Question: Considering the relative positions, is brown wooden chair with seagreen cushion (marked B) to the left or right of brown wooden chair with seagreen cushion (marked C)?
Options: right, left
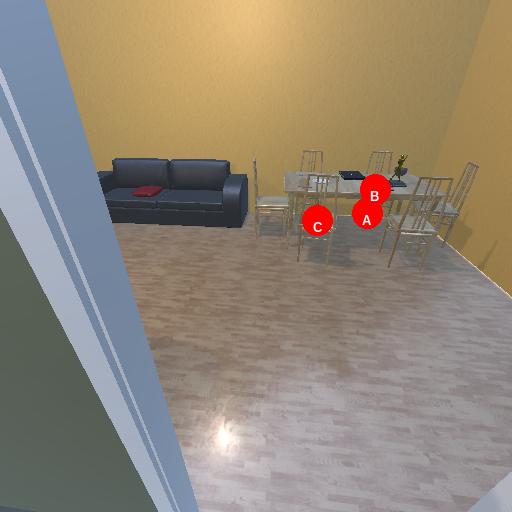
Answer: right